Point out the variations between the two images.
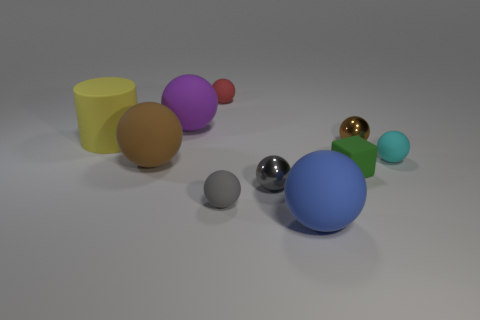
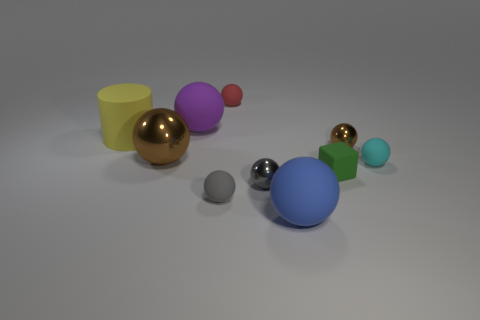
the brown rubber object changed to metal
the brown rubber object changed to metal
the big brown ball became metallic
the brown rubber ball turned metal
the big brown matte sphere that is on the left side of the purple ball changed to shiny
the big brown rubber ball left of the purple rubber object turned metal
the large brown matte ball that is on the left side of the purple matte ball became metal
the big brown matte sphere that is on the left side of the purple matte ball turned metal